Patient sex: M
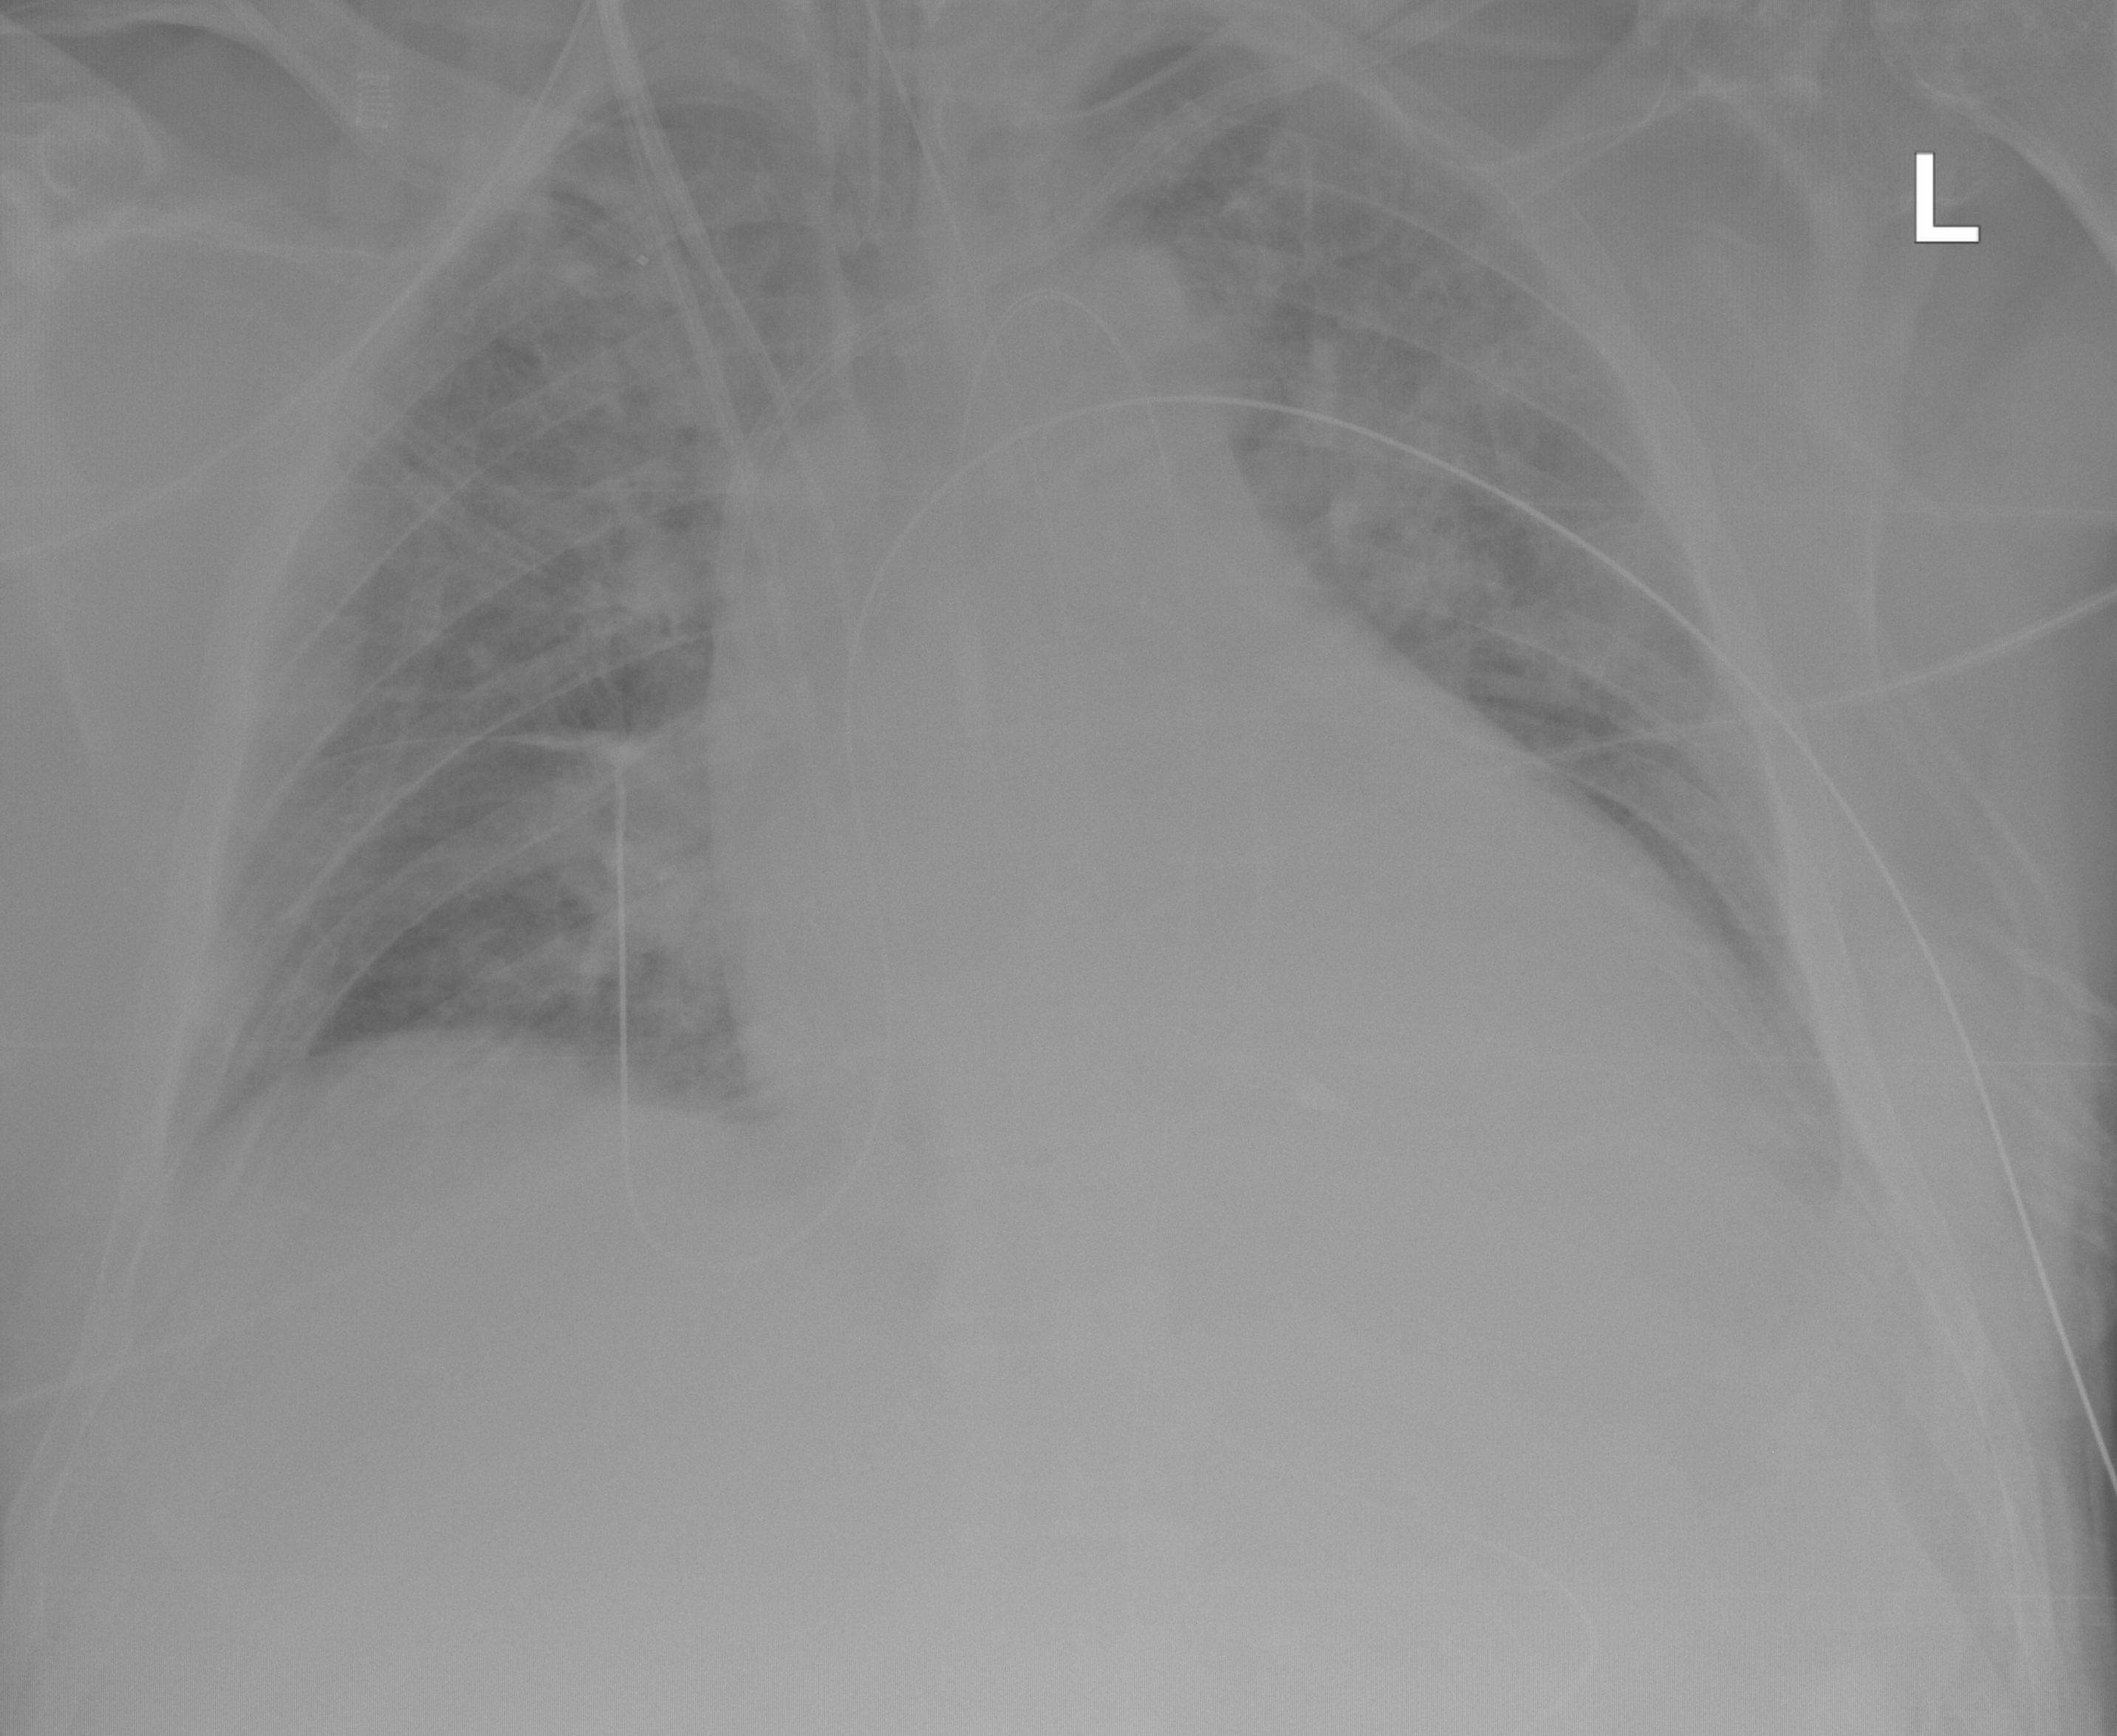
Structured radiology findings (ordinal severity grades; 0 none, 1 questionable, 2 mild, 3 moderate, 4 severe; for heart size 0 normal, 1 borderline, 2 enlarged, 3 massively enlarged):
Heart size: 2
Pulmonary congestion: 3
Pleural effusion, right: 0
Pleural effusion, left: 2
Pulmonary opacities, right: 2
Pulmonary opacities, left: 2
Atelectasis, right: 2
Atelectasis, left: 2